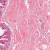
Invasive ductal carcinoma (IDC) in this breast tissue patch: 0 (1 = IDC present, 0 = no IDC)